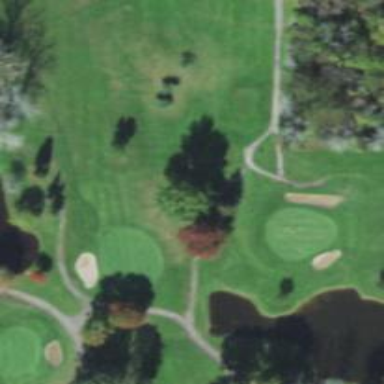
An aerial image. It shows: Golf cartpath that is also road path.